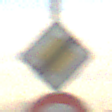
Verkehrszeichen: EndeVorfahrtsstrasse
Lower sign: VerbotUeberholenEinspurigeFahrzeuge
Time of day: SunriseSunset
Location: Outdoor (Nature)
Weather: PartlyCloudy
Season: NotSpecified
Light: Natural